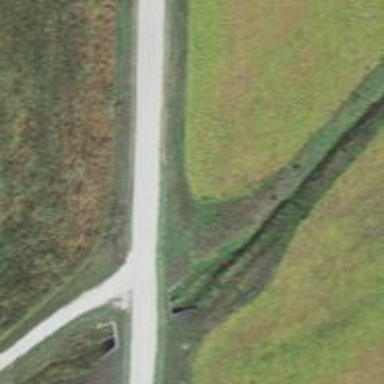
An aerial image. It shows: Unclassified road.